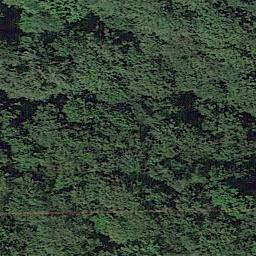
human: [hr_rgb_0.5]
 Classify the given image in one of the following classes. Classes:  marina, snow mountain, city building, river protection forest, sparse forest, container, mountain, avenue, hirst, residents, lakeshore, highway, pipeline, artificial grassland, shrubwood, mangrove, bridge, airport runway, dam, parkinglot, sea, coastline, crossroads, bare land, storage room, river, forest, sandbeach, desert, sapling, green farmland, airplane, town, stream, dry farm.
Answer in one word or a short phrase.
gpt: forest